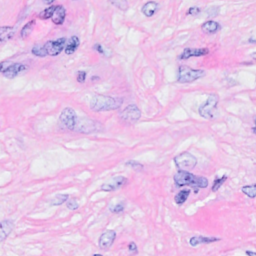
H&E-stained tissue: Breast